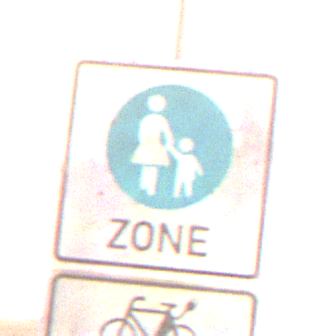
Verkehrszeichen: BeginnFussgaengerzone
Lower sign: EinspurigeFahrzeugeFrei6
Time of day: SunriseSunset
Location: Outdoor (Nature)
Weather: PartlyCloudy
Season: NotSpecified
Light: Natural